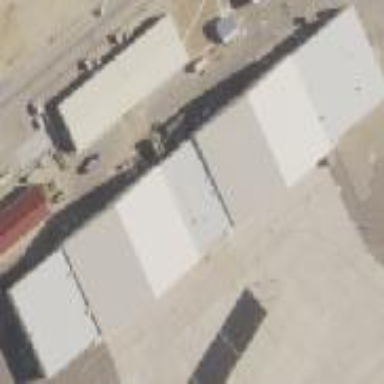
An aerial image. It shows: Hangar building at airport.